Question: There are two QTreeViews in the screenshot below. For the one on the right, I've add a css customization:
'''
setStyleSheet(
"background-color: #EAF5FF;"
"alternate-background-color: #D5EAFF;"
);
'''
Notice however, the scrollbar appearance has changed. It went to the "windows" style, not the "windowsxp" style (which is the default, since I'm developing under Xp).
I'm using QT 4.5 and Windows XP.

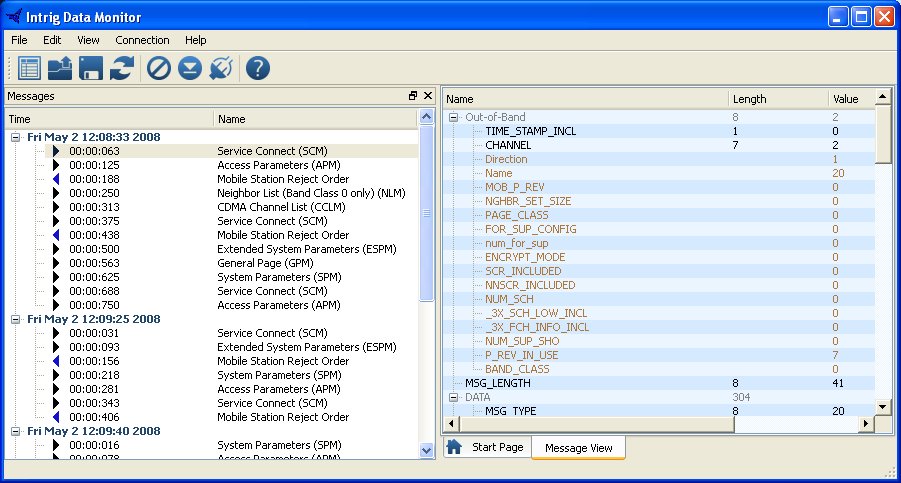
Answer: The advice of going the QPalette route worked out. Here is the solution:
'''
#if 0 // this causes the problem
setStyleSheet(
"background-color: #EAF5FF;"
"alternate-background-color: #D5EAFF;"
);
#else // this works correctly
QPalette p = palette();
p.setColor(QPalette::Base, QColor(qRgb(0xEA, 0xF5, 0xFF)));
p.setColor(QPalette::AlternateBase, QColor(qRgb(0xD5, 0xEA, 0xFF)));
setPalette(p);
#endif
'''
Both methods should work according to the docs, so I'd say its a Qt bug.
Edit: After working with this new method over the past few days, I've noticed there may be a performance improvement also.